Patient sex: M
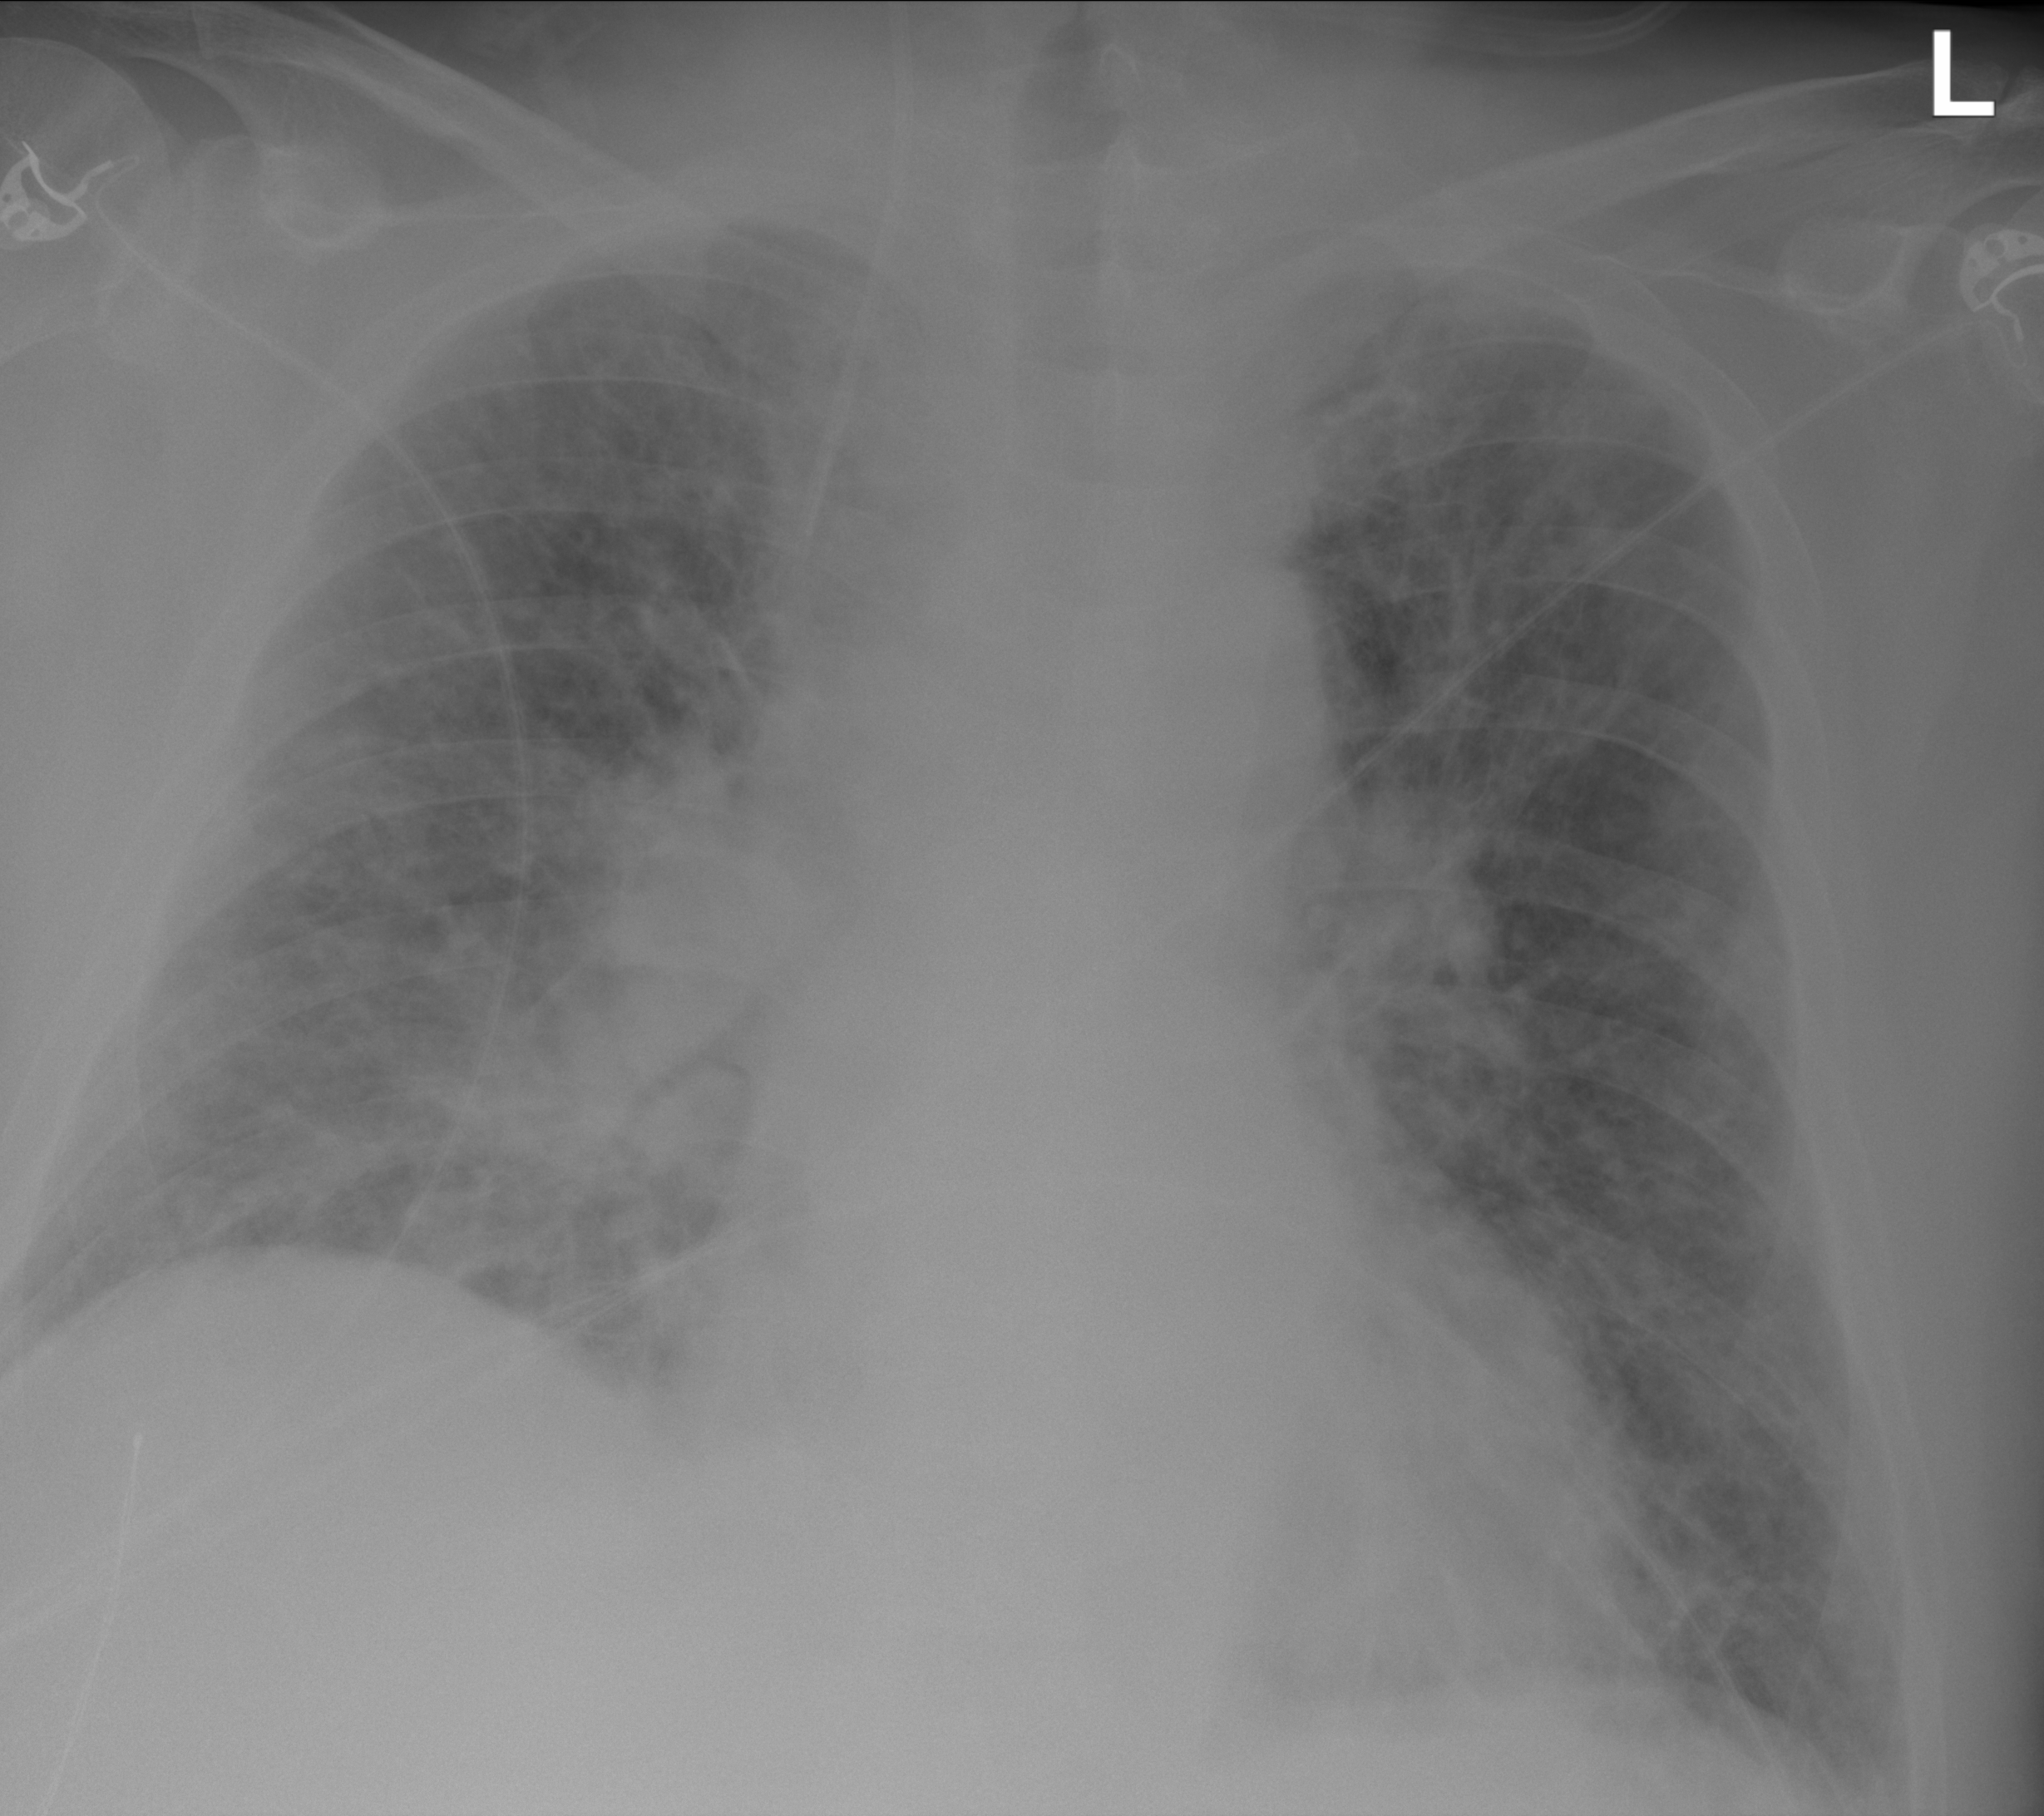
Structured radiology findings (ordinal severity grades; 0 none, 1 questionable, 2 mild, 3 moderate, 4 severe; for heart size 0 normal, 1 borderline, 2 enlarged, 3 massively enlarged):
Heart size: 0
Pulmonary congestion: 3
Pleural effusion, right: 0
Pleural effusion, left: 0
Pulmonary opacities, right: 3
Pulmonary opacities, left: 2
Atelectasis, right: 2
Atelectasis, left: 0